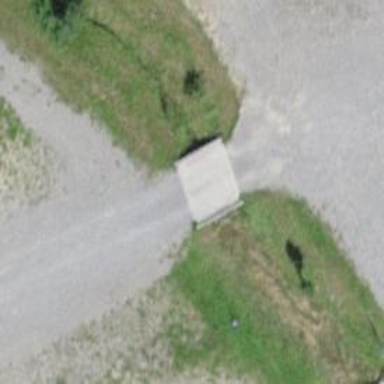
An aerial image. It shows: Gravel surface service road on bridge. It serves as parking aisle.